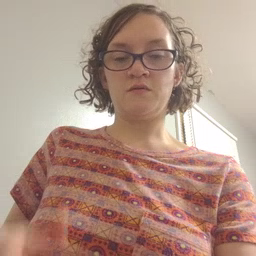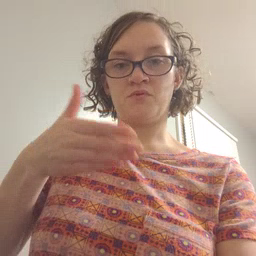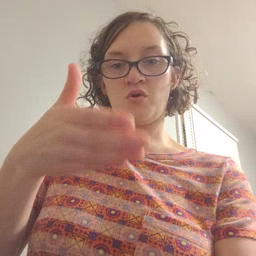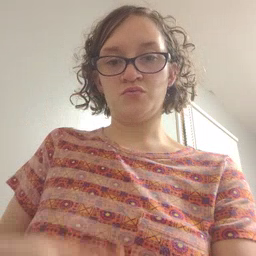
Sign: boat